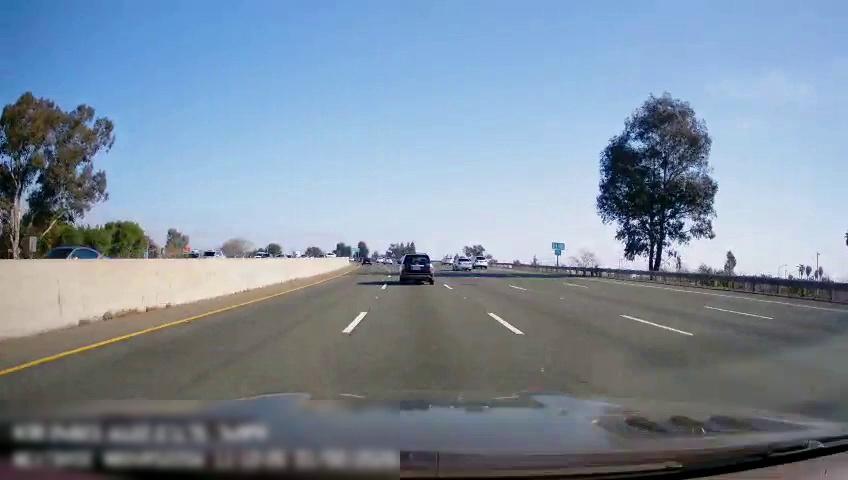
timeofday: Day
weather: Sunny
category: Drivable Space
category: Vehicles | Car
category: Vehicles | Car
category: Vehicles | Car
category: Vehicles | Truck
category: Vehicles | SUV
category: Vehicles | Car
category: Vehicles | Car
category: Vehicles | SUV
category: Vehicles | Car
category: Lanes | Alternate Lane
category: Lanes | Current Lane
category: Lanes | Current Lane
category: Lanes | Alternate Lane
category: Lanes | Alternate Lane
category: Lanes | Alternate Lane